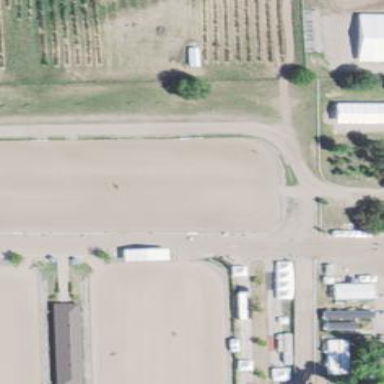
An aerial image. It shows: Equestrian pitch for leisure land activities.